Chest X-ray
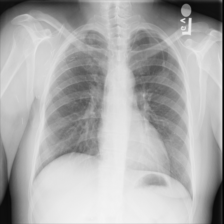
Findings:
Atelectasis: negative
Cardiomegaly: negative
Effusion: negative
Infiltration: positive
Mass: negative
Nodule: negative
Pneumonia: negative
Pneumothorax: negative
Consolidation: negative
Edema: negative
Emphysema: negative
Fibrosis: negative
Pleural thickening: negative
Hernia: negative